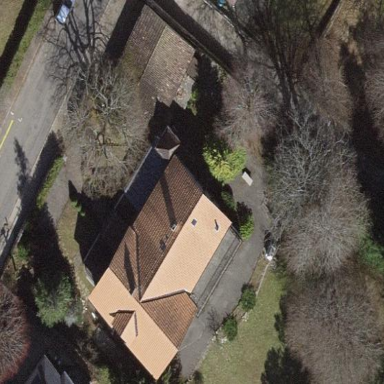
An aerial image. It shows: Building with gabled roof oriented across.